Question: '''
function listFiles() {
var x = document.getElementById("ResultShown").value;
var date = new Date();
date.setDate(date.getDate() - 180);
var n = date.toISOString().split('.')[0] ;
var test = false;
gapi.client.drive.files.list({
pageSize: x,
q: "starred = "+test+" and viewedByMeTime < '"+n+"'",
orderBy: 'quotaBytesUsed desc',
fields: "nextPageToken, files(id, name, viewedByMeTime, mimeType, quotaBytesUsed, webViewLink)",
}
).then(function(response) {
var table = document.getElementById('content');
appendPre('Files:');
appendRow(table, ['Name', 'Last Viewed', 'Link', 'Size'], 'th');
var files = response.result.files;
var table = document.getElementById('content');
if (files && files.length > 0) {
for (var i = 0; i < files.length; i++) {
var file = files[i];
appendRow(table, [
file.name +" ",
file.viewedByMeTime.split('.')[0]+" ",
link(file.webViewLink),
file.quotaBytesUsed + ' bytes'
])
}
} else {
appendPre('No files found.');
}
});
}
'''
Currently, every time I click a button to activate this function, a new list comes up, what can I add to it that will make the button clear the old list before putting a new one out?
In this screenshot, you can see that every time I press a button to call on list file function, a new list comes up, instead of having a million list, I want it so everytime I clear the button, it clears the old list and replaces it with a new list

I only want one thing showing at a time.
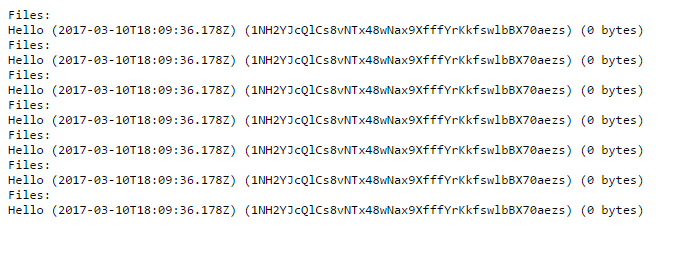
Answer: You can remove all but the header row in your table element before adding new rows to it:
'''
var table = document.getElementById('content');
var rows = table.rows;
while (rows.length > 1) rows[1].parentNode.removeChild(rows[1]);
'''
## Full Updated Code
'''
appendPre('Files:');
appendRow(table, ['Name', 'Last Viewed', 'Link', 'Size'], 'th');
function listFiles() {
var x = document.getElementById("ResultShown").value;
var date = new Date();
date.setDate(date.getDate() - 180);
var n = date.toISOString().split('.')[0];
var test = false;
gapi.client.drive.files.list({
pageSize: x,
q: "starred = " + test + " and viewedByMeTime < '" + n + "'",
orderBy: 'quotaBytesUsed desc',
fields: "nextPageToken, files(id, name, viewedByMeTime, mimeType, quotaBytesUsed, webViewLink)",
}
).then(function(response) {
var table = document.getElementById('content');
var files = response.result.files;
var table = document.getElementById('content');
var rows = table.rows;
while (rows.length > 1) rows[1].parentNode.removeChild(rows[1]);
if (files && files.length > 0) {
for (var i = 0; i < files.length; i++) {
var file = files[i];
appendRow(table, [
file.name + " ",
file.viewedByMeTime.split('.')[0] + " ",
link(file.webViewLink),
file.quotaBytesUsed + ' bytes'
])
}
} else {
appendPre('No files found.');
}
});
}
'''
---
This answer may seem out of context, because it builds on my answers to <URL> concerning the same project.